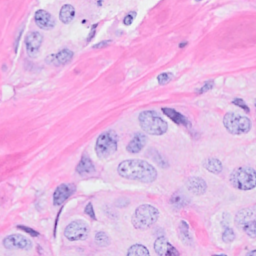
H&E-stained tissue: Breast